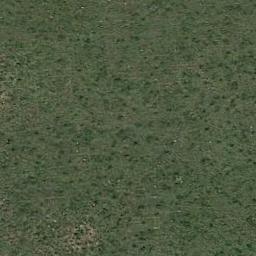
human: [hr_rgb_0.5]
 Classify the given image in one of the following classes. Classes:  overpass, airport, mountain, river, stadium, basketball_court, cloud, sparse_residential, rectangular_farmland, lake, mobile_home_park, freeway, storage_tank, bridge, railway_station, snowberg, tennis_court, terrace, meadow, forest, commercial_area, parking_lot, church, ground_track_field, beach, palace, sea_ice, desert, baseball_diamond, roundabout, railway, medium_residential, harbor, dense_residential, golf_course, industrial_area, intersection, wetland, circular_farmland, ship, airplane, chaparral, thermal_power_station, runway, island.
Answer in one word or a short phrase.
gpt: meadow